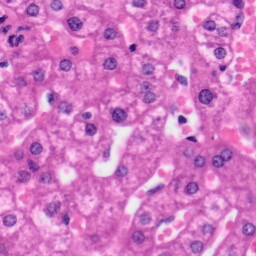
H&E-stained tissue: Liver